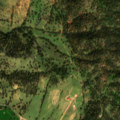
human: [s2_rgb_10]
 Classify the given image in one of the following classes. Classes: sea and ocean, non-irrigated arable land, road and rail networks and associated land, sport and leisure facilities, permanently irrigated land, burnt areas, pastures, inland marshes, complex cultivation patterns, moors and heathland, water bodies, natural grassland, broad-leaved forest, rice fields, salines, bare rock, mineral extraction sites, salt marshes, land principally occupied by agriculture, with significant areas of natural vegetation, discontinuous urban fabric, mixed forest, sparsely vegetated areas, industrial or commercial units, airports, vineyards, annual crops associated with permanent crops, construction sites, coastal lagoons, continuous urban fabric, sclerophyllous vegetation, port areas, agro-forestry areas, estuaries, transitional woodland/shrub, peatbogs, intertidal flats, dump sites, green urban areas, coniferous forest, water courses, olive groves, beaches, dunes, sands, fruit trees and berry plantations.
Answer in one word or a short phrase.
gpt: pastures, agro-forestry areas, broad-leaved forest